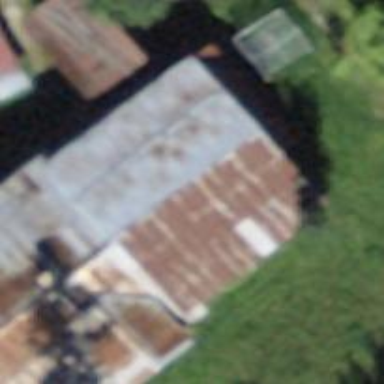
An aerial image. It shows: Barn.